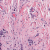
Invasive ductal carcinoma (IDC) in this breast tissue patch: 1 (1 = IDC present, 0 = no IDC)